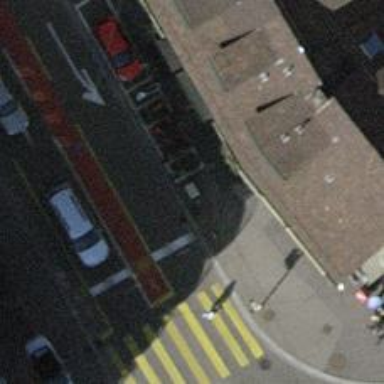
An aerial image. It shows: Street cabinet used for traffic control.